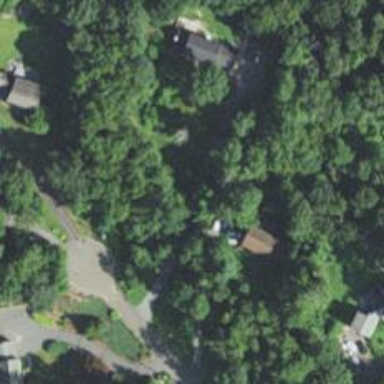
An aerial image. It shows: Residential driveway designated as service road.